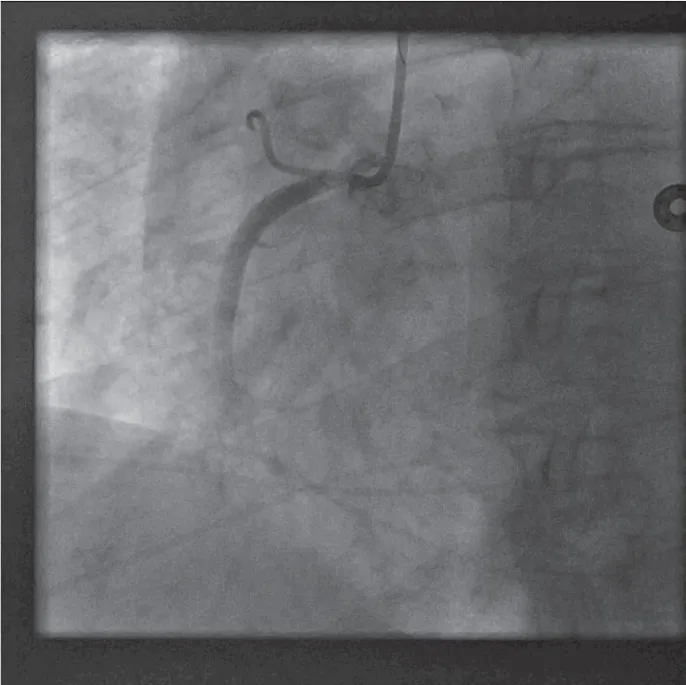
Successful cannulation of right coronary artery ostium using JR4 guide catheter using right radial access (first attempt).
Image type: radiology (ultrasound)